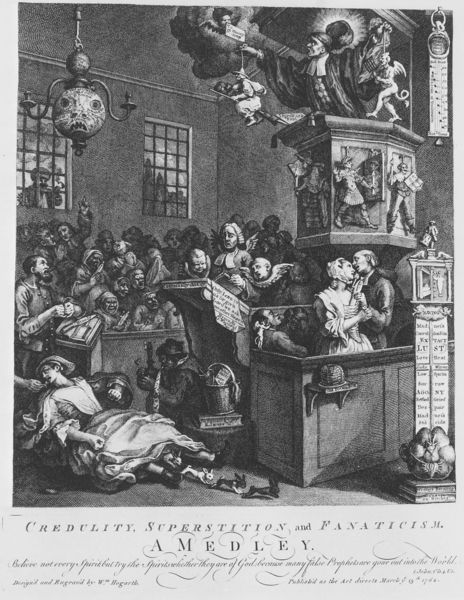
Titel: Credulity, Superstition, and Fanaticism
Künstler: William Hogarth
Schlagwörter: flügel, menschen, fenster, frau, lampe, männer, menge, gericht, gitter, kirche, engel, kuss, inschrift, kerze, kronleuchter, leuchter, besen, liegend, leuchten, buch, religion, strahlen, schwarz-weiß, illustration, text, verhandlung, prediger, fenstergitter, kanzel, liebende, gottesdienst, messe, pastor, priester, religiös, predigt, perücken, kupferstich, ohnmacht, zuhörer, bildunterschrift, hexe, blei, luster, hexerei, läute, beiglas, amedley, medley